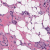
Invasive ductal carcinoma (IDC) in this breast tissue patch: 1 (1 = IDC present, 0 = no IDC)